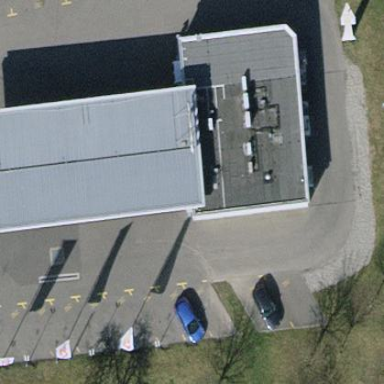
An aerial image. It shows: Fuel amenity located on the roof of building.